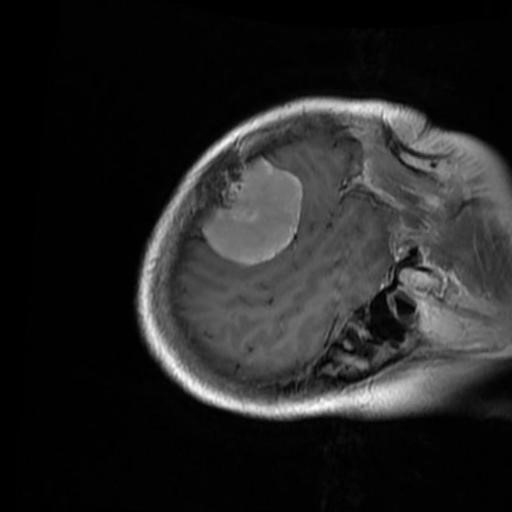
Label: brain_menin